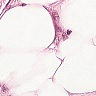
Metastatic tissue present: yes